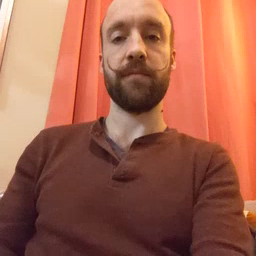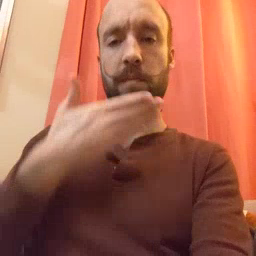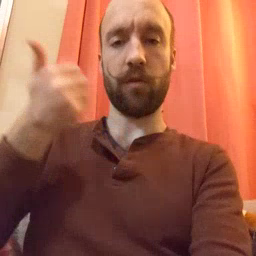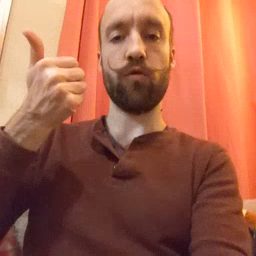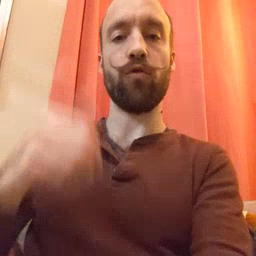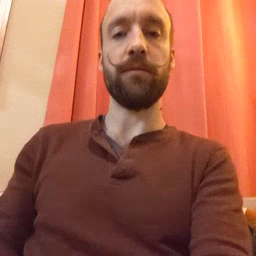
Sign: better